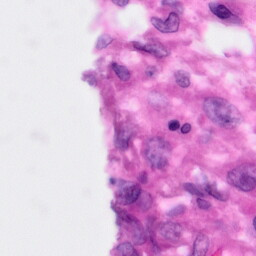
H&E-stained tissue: Pancreatic